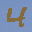
Label: 4